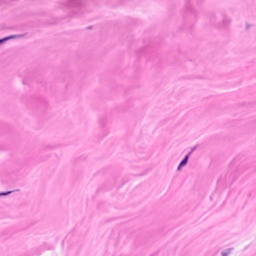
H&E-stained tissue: Breast